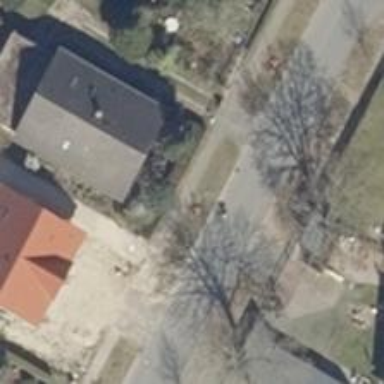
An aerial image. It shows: Detached building with gabled roof.